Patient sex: F
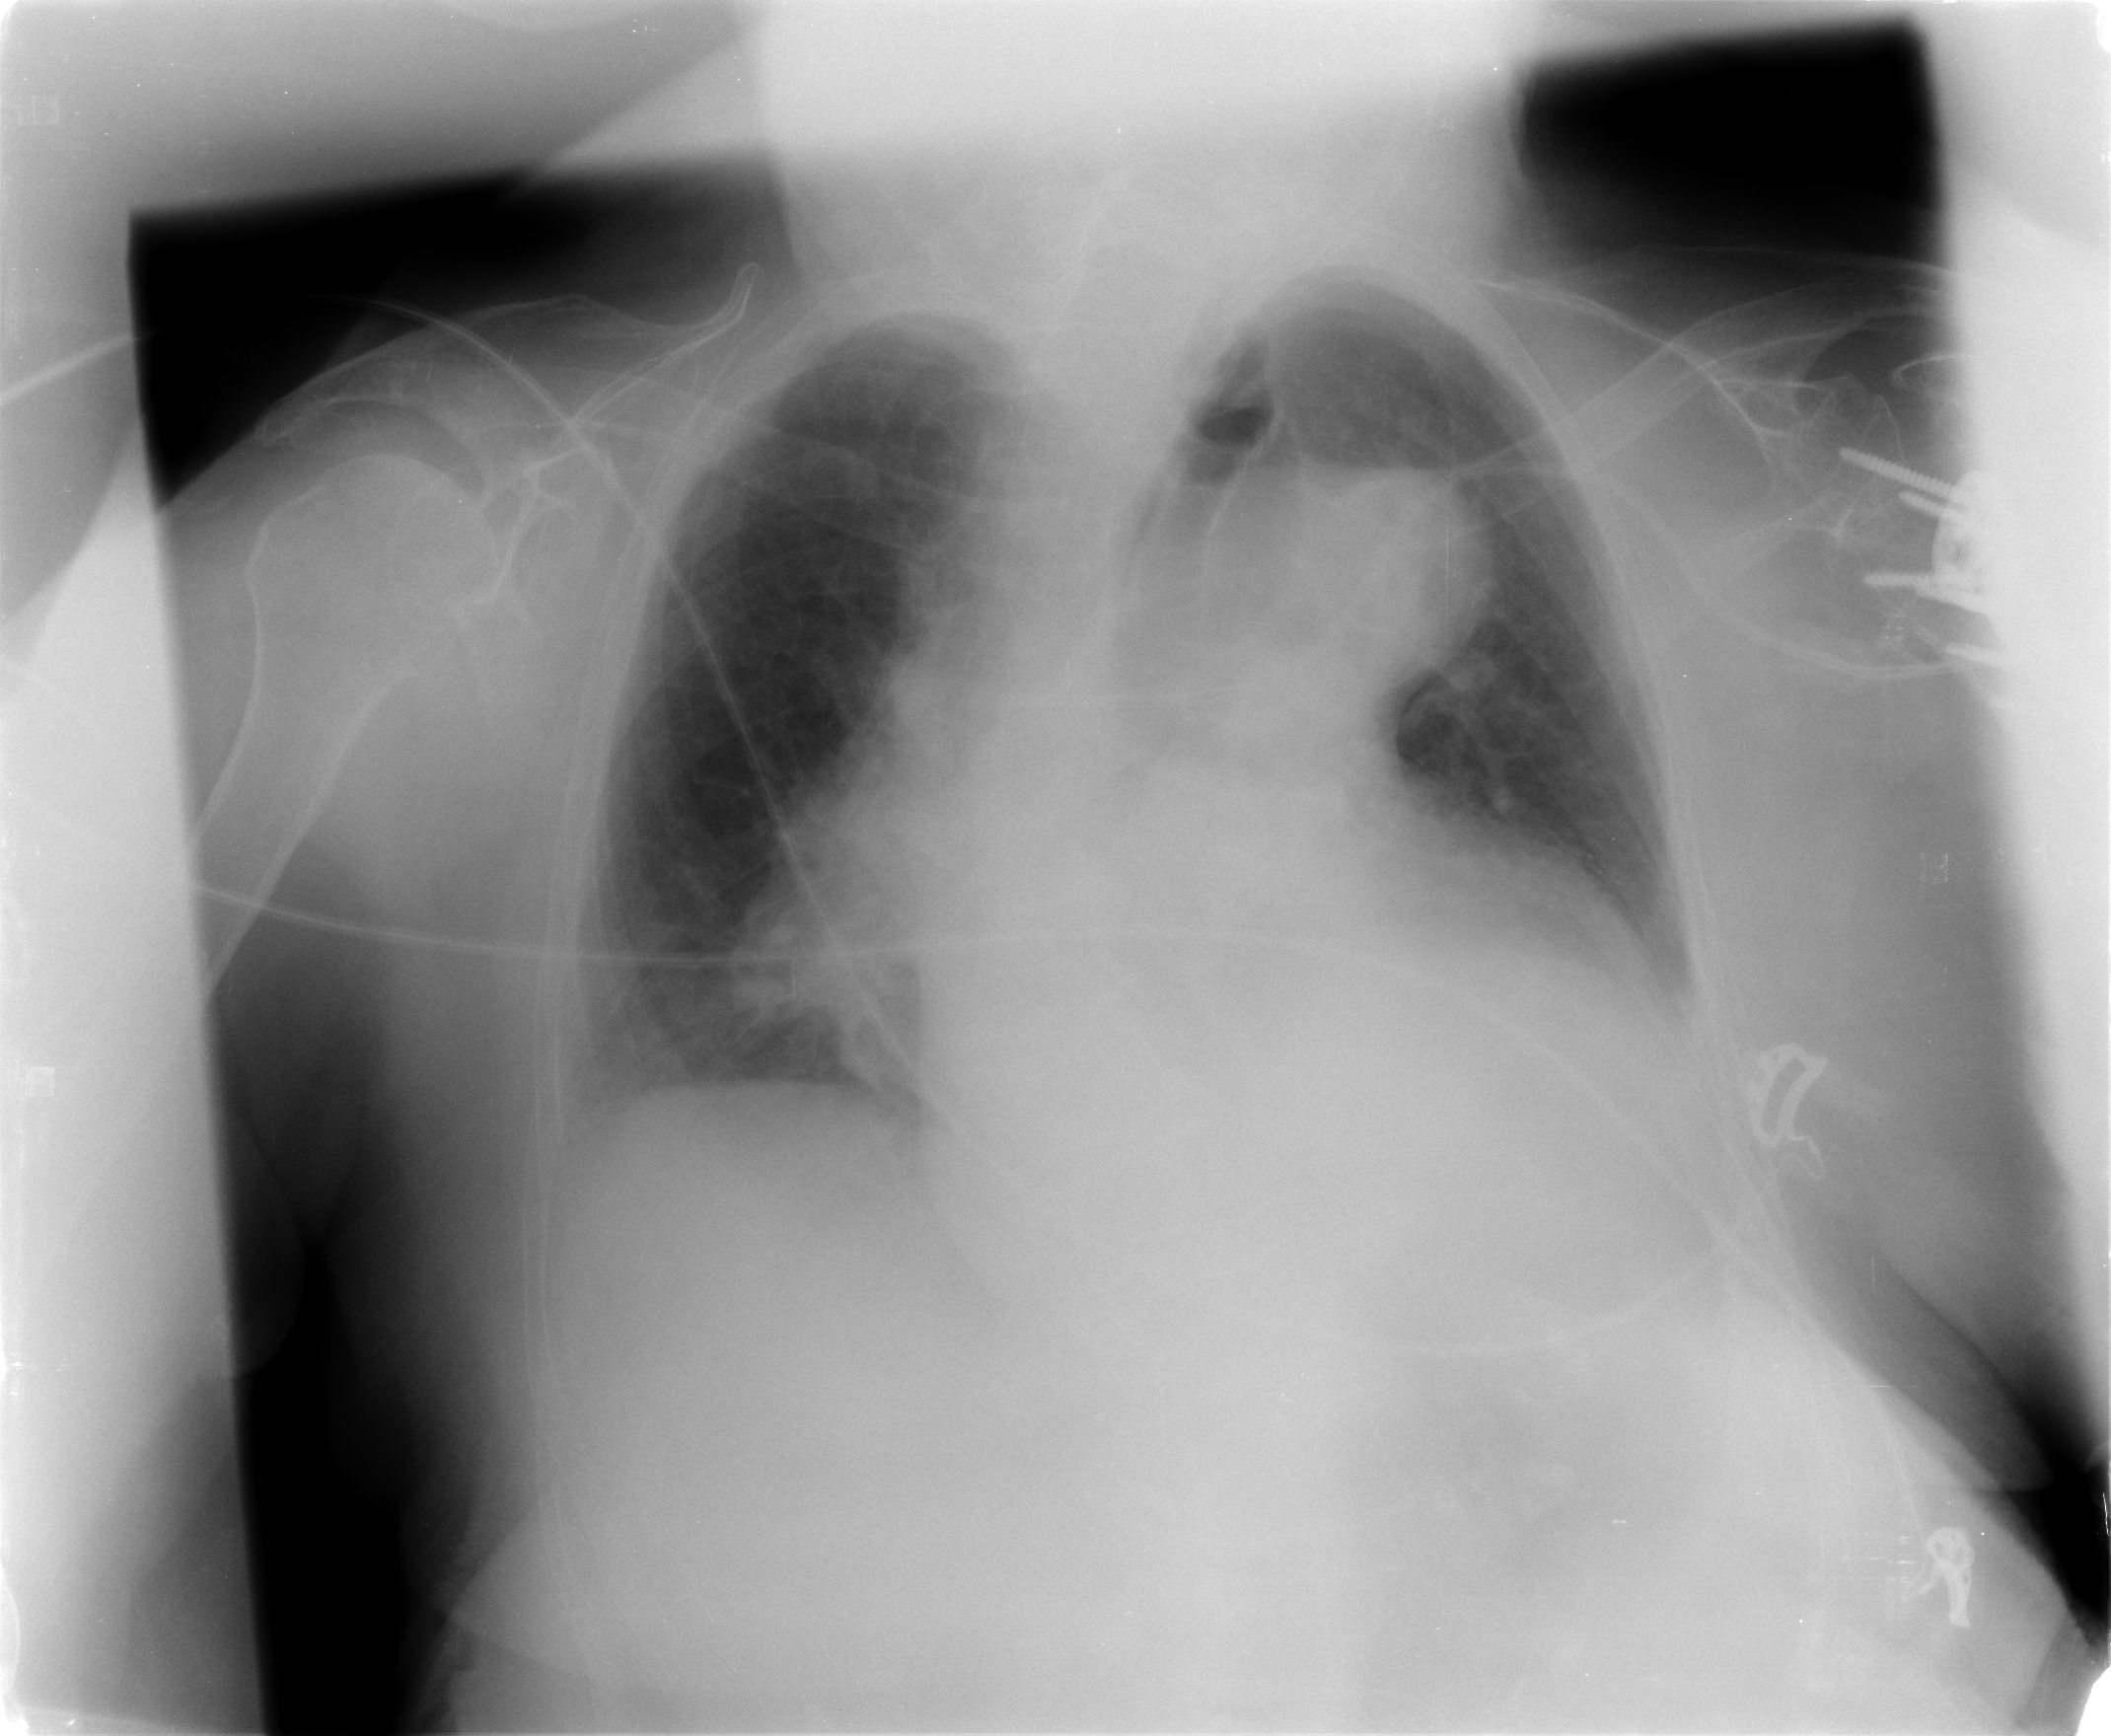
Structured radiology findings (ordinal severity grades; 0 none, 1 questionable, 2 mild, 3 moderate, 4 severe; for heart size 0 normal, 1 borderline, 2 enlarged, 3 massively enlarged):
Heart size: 2
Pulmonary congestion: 0
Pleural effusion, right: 0
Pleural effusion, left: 2
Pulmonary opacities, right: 0
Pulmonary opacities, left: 0
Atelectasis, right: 0
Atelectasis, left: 0